Current action and preconditions to check: trajectory_clear

Your task: For each precondition in the list above, predict whether it will hold at this action.

Consider the current scene as observed from the mobile robot's camera, and analyze the predicted future states of all dynamic agents (e.g., people, animals, vehicles, or any moving entities) within the NEXT SECOND.

IMPORTANT: Only answer "very likely" if you are absolutely certain—based on strong, clear evidence—that a dynamic agent will violate the precondition in the predicted future state. Do NOT answer "very likely" for unlikely, ambiguous, or low-probability risks.

Ask yourself for each precondition: Is there a high probability, with clear and convincing evidence, that the predicted future states of any dynamic agent will interfere with the predicted future state of the currently executing action within the NEXT SECOND, causing that precondition to fail?

Assess the risk level based on these predictions. Use "likely" or "very likely" if motions create a clear risk of interference.

Use "neutral" or "improbable" if agents are nearby but their predicted paths are clearly diverging or non-conflicting.

Failure Risk Categories: "very improbable", "improbable", "neutral", "likely", "very likely"

Answer Format: Output ONLY the probability_of_failure value from these categories: "very improbable", "improbable", "neutral", "likely", "very likely"

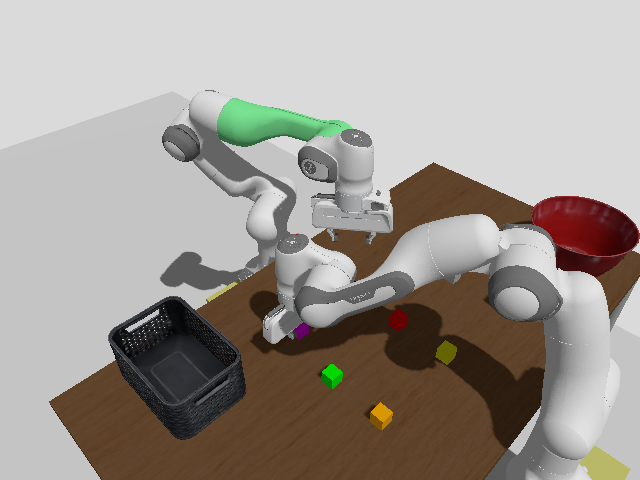

Answer: likely